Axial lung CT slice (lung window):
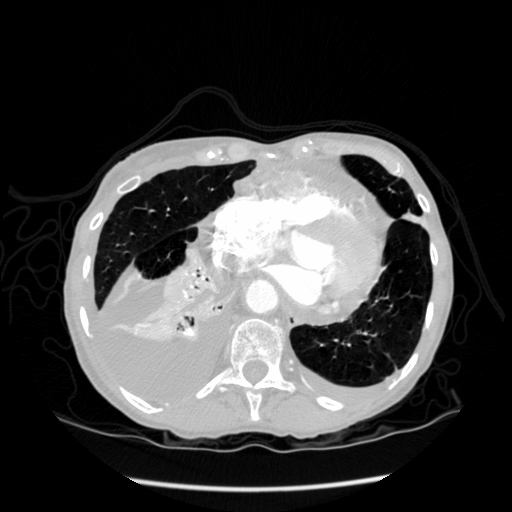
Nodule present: no